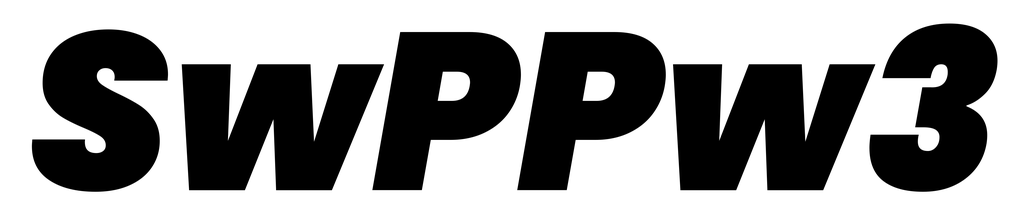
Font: Poppins-BlackItalic